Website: slack
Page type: newsletter-management
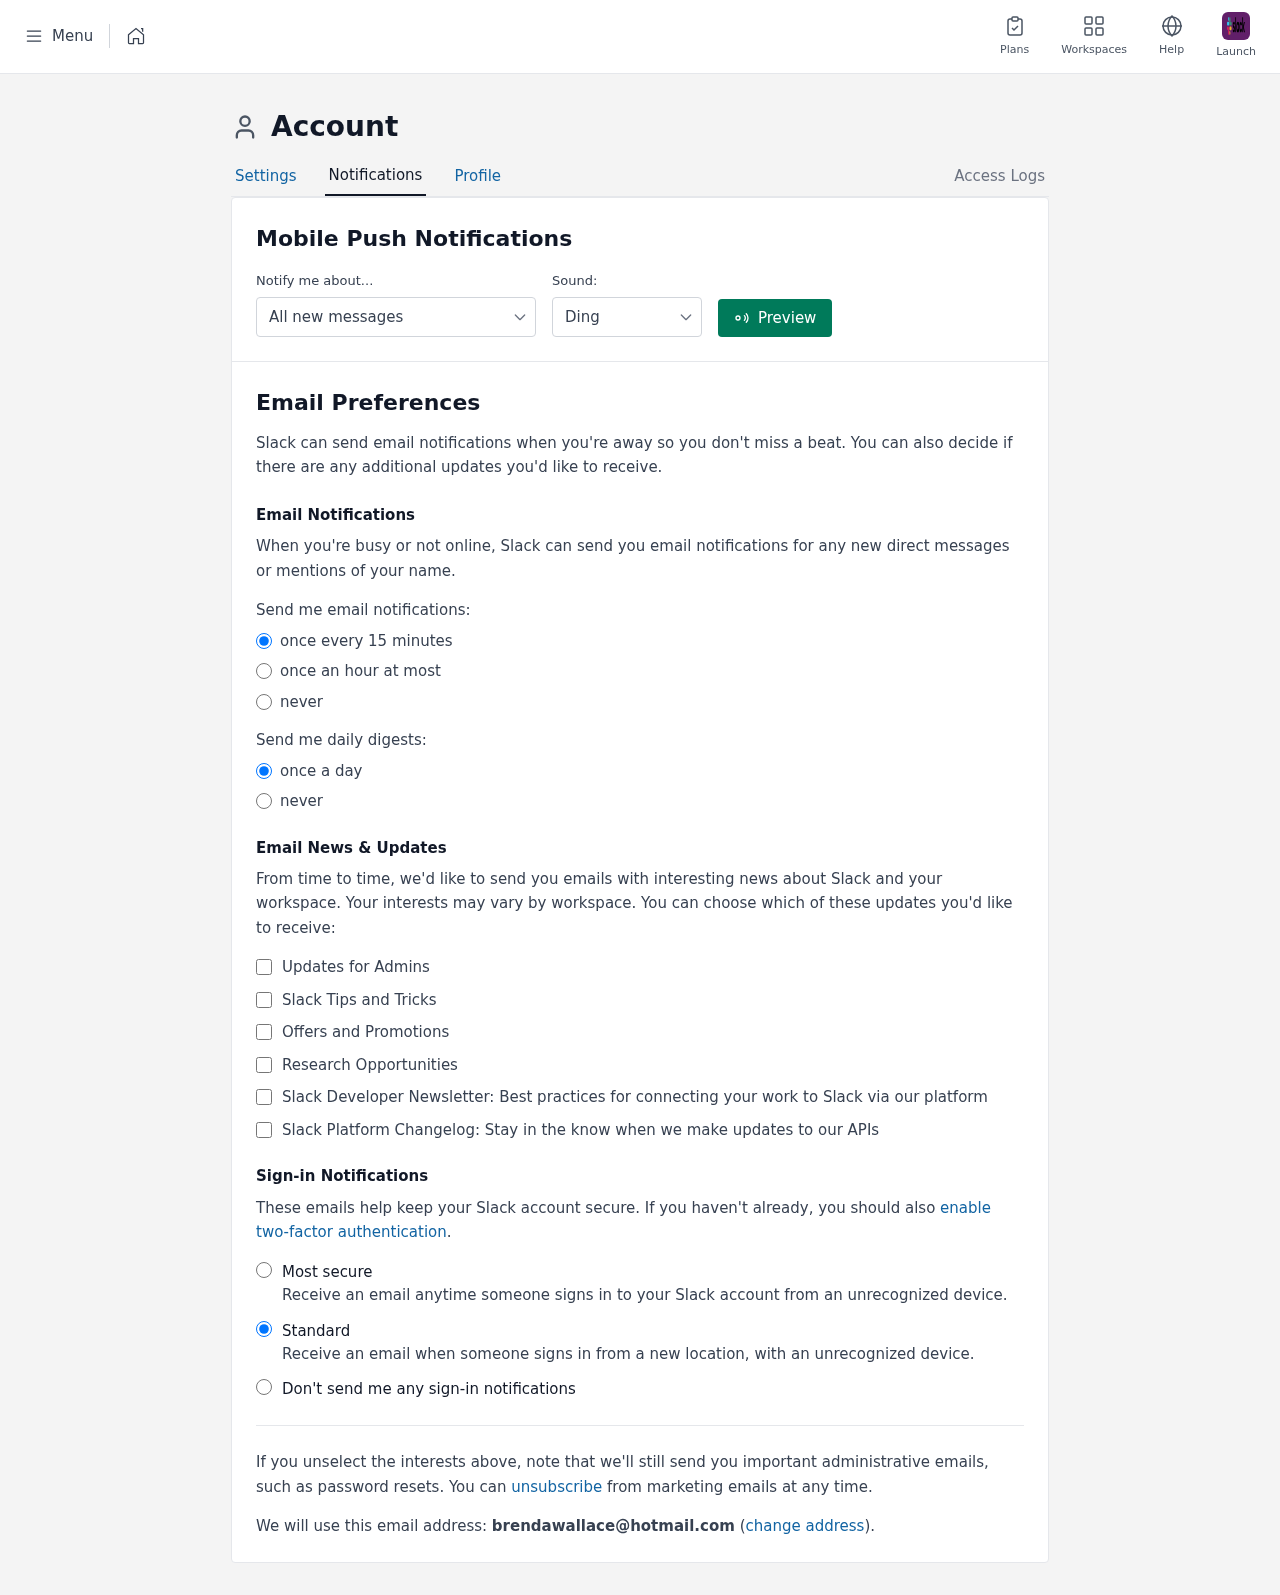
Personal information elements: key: PII_EMAIL
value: brendawallace@hotmail.com